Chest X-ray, PA view. Patient: 64 years old, sex M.
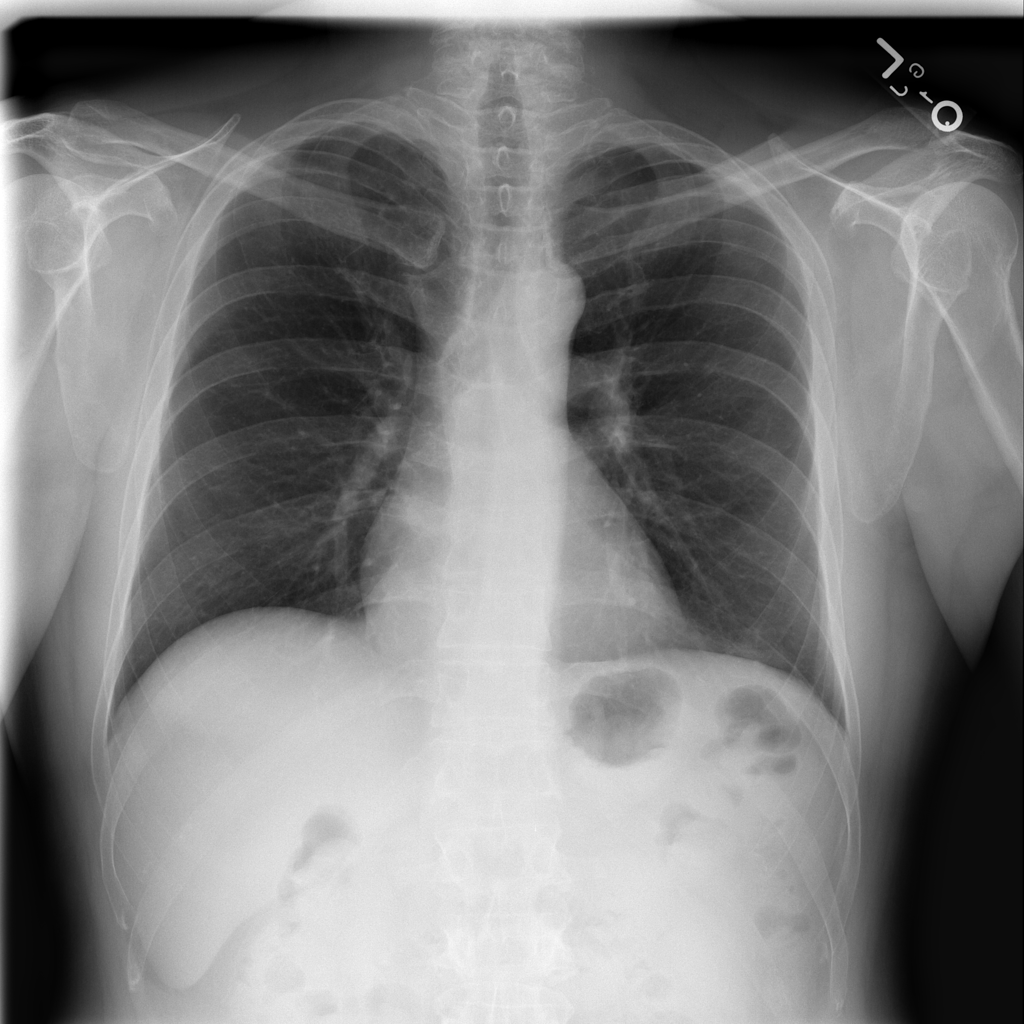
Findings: No Finding